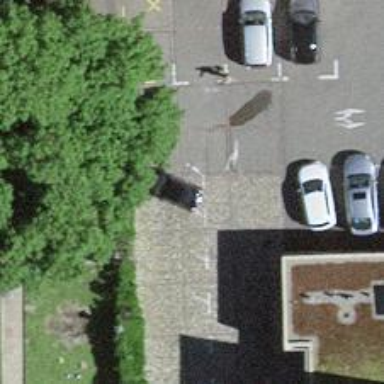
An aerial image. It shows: Parking aisle with surface of sett.